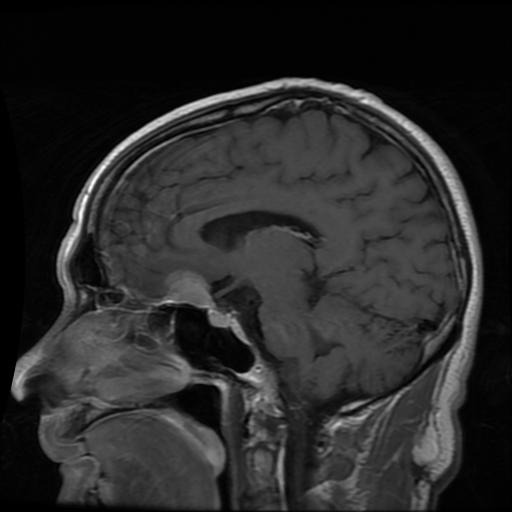
Label: meningioma